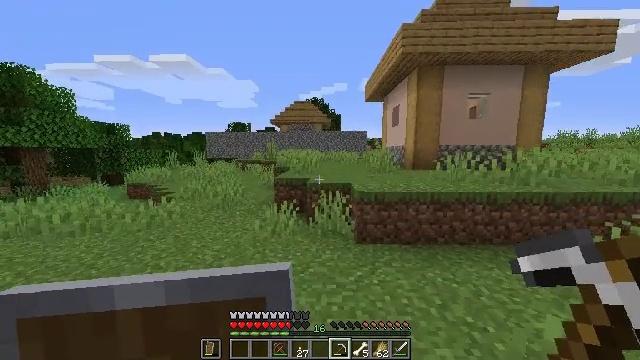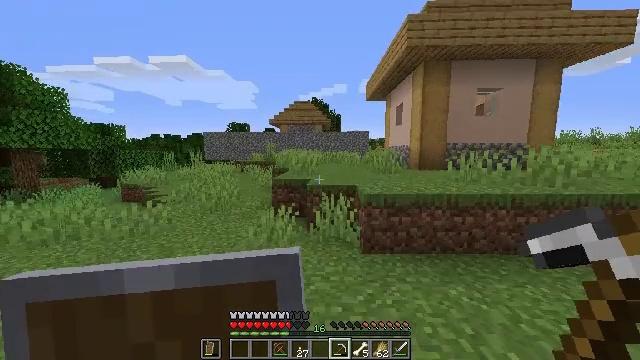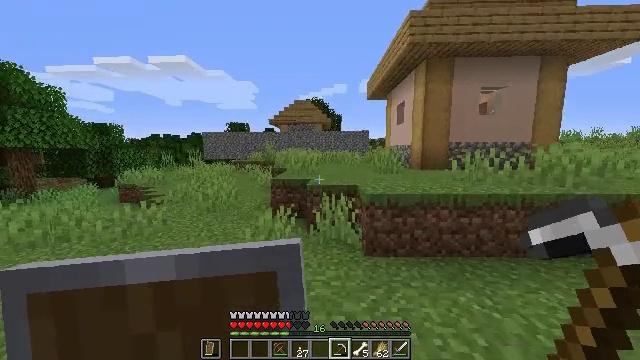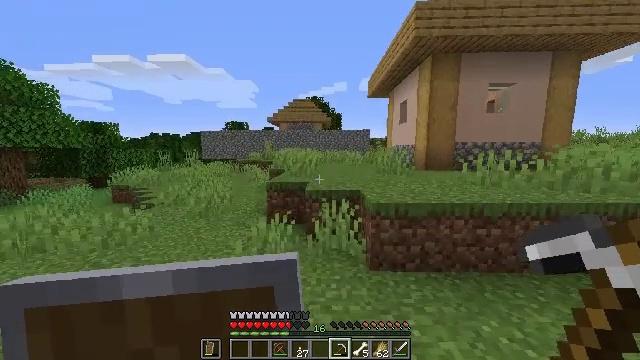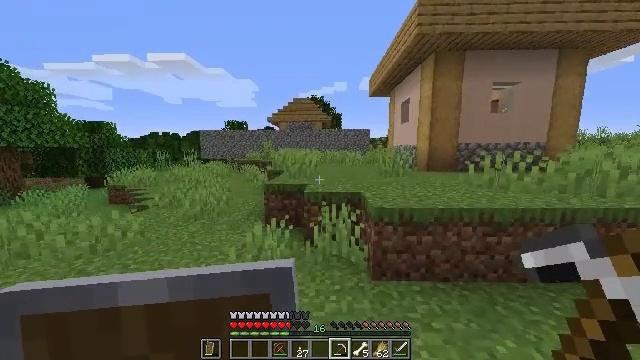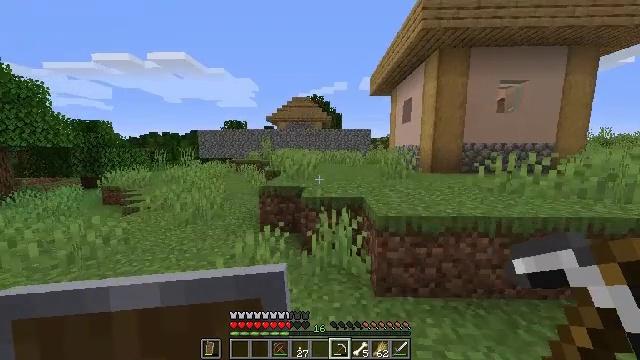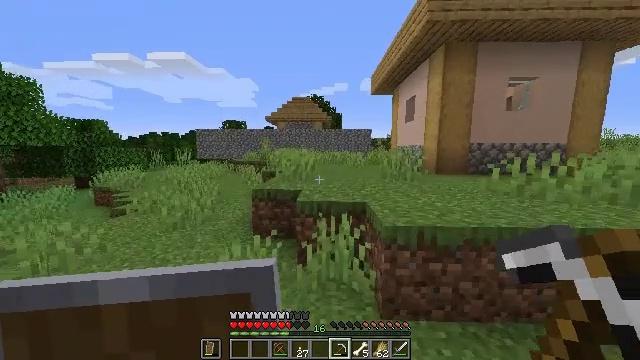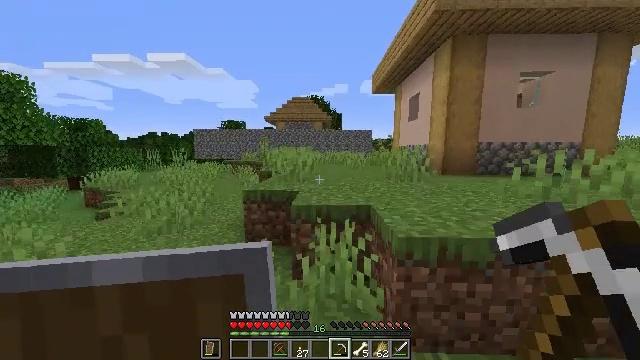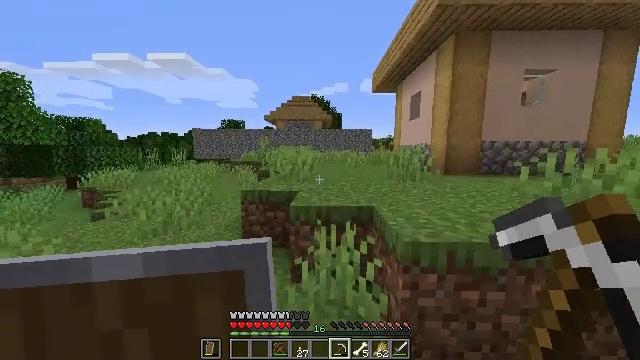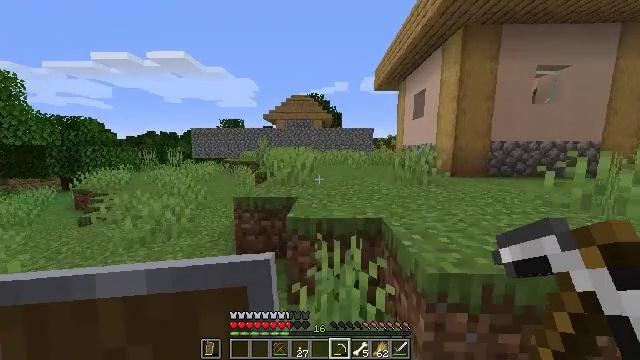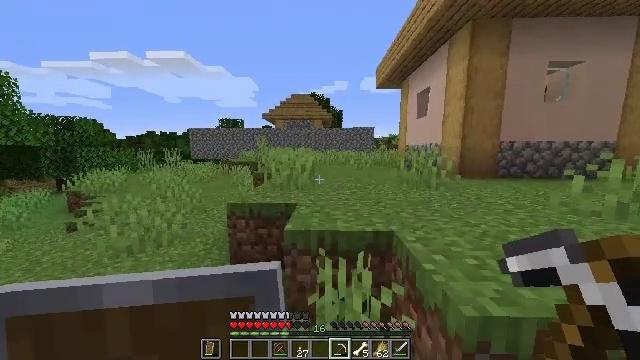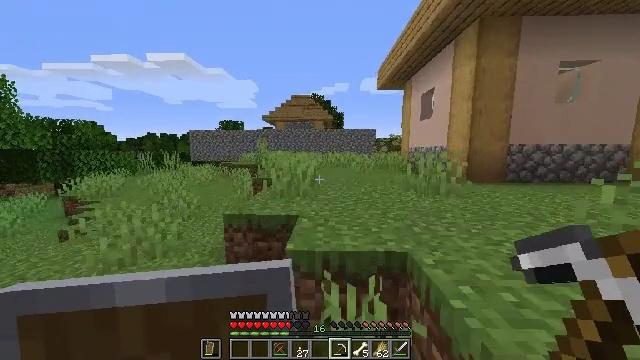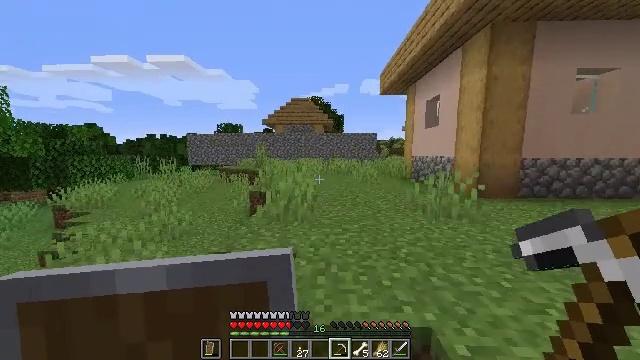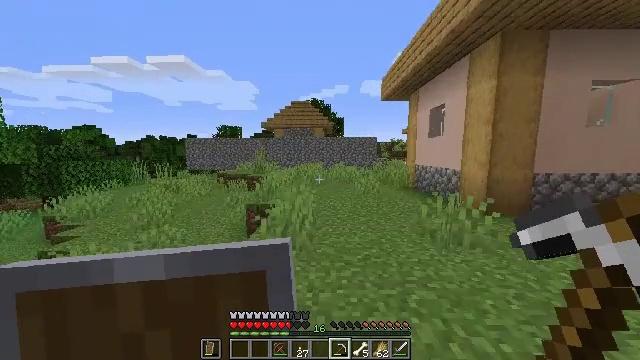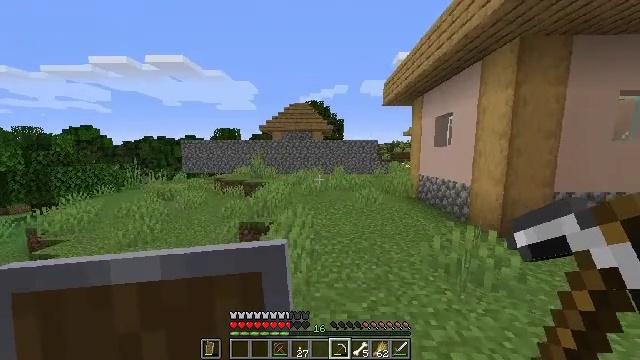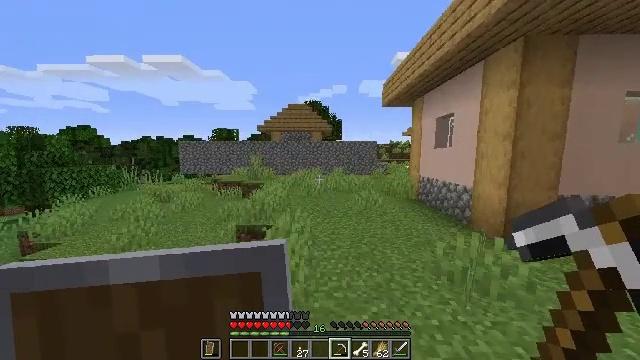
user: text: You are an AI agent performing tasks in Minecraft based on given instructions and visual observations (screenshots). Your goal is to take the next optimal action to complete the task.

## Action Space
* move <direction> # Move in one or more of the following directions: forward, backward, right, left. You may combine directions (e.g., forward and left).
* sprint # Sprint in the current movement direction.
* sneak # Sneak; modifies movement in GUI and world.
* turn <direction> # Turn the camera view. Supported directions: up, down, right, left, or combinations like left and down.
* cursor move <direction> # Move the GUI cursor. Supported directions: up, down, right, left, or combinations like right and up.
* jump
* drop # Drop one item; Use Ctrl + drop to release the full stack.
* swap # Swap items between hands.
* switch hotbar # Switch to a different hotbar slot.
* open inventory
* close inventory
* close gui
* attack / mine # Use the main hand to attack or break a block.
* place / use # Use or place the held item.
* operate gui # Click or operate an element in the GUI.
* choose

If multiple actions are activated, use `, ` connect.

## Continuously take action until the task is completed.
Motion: motion action
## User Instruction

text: Mine the bell from its post.
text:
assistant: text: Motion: move forward
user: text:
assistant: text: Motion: move forward
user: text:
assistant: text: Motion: move forward
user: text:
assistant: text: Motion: move forward
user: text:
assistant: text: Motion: move forward
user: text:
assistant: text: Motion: move forward
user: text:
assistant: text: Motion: move forward
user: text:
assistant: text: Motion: move forward
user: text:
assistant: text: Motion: move forward
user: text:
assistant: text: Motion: move forward
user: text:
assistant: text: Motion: move forward, jump
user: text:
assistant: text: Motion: move forward, jump
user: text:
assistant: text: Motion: move forward, jump
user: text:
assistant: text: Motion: move forward, jump
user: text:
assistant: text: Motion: move forward, jump
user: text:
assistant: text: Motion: move forward, jump
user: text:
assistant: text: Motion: move forward
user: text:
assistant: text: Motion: move forward
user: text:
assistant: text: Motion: move forward
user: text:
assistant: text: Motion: move forward
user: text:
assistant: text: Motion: move forward
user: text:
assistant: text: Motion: move forward
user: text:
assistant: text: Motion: move forward
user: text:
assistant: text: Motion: move forward
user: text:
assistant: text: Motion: move forward, turn right and down
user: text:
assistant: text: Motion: move forward, turn right
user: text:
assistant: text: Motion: move forward, turn up
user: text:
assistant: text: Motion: move forward, turn up
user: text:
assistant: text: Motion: move forward
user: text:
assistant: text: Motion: move forward